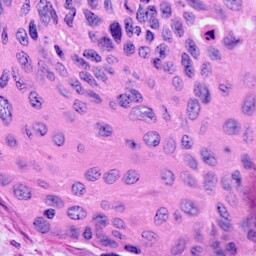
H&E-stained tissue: Cervix